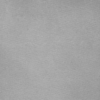
Label: dusty